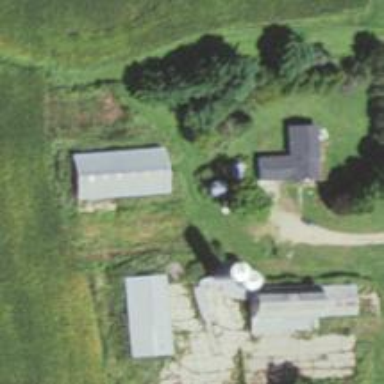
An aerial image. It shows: Silo.